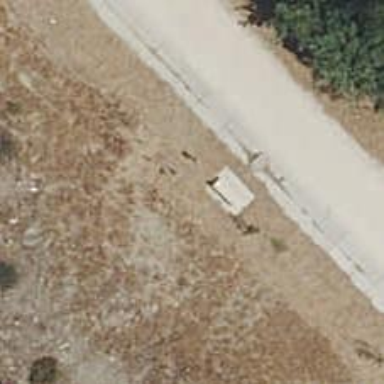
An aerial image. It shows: Concrete bench.